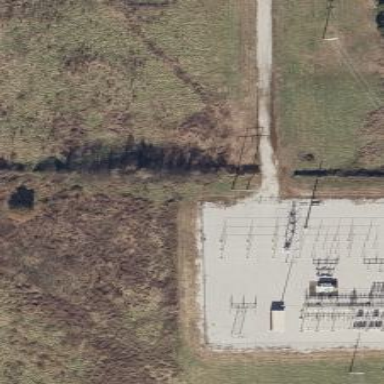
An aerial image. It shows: There is distribution substation enclosed by fence.